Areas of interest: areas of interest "Cultural Palace"
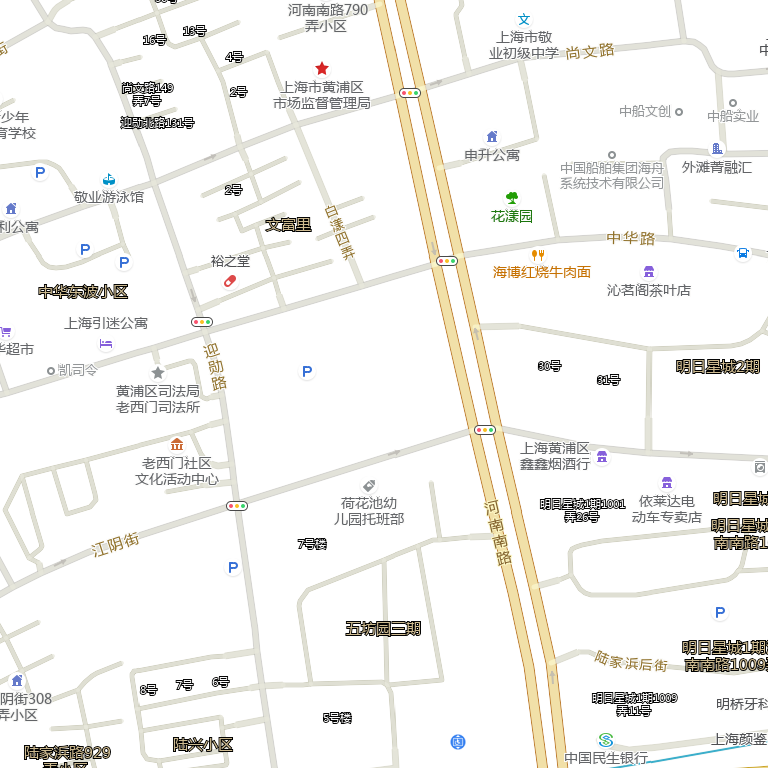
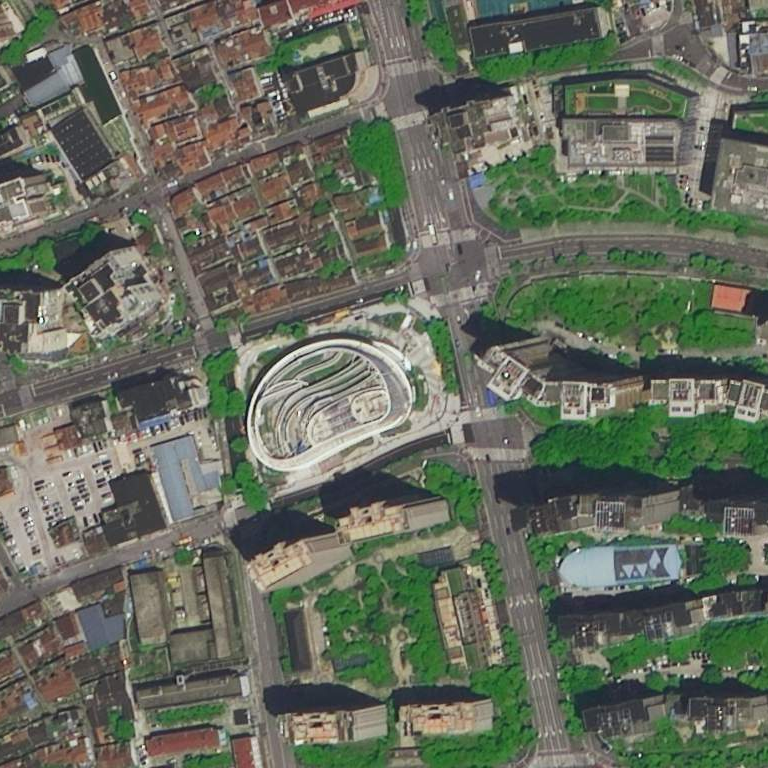